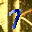
Label: 7